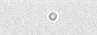
Label: camera_spot